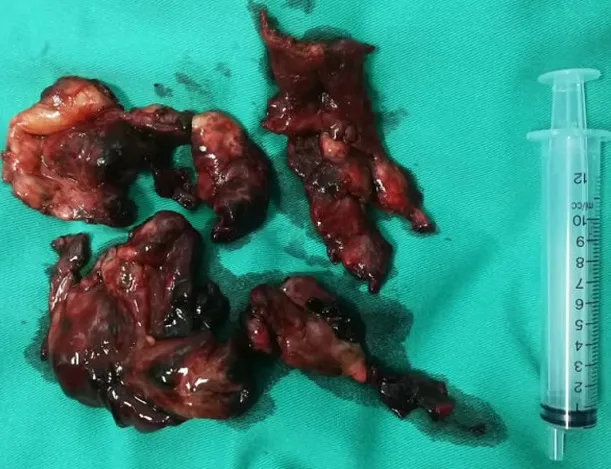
specimen of bilateral hemorrhagic ovarian cysts that ruptured that on intraoperative manipulation with 200-300cc clots.
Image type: medical_photograph (other_medical_photograph)